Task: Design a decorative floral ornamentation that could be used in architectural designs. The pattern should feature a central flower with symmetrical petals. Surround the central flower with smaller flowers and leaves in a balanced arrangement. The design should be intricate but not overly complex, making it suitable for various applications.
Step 273:
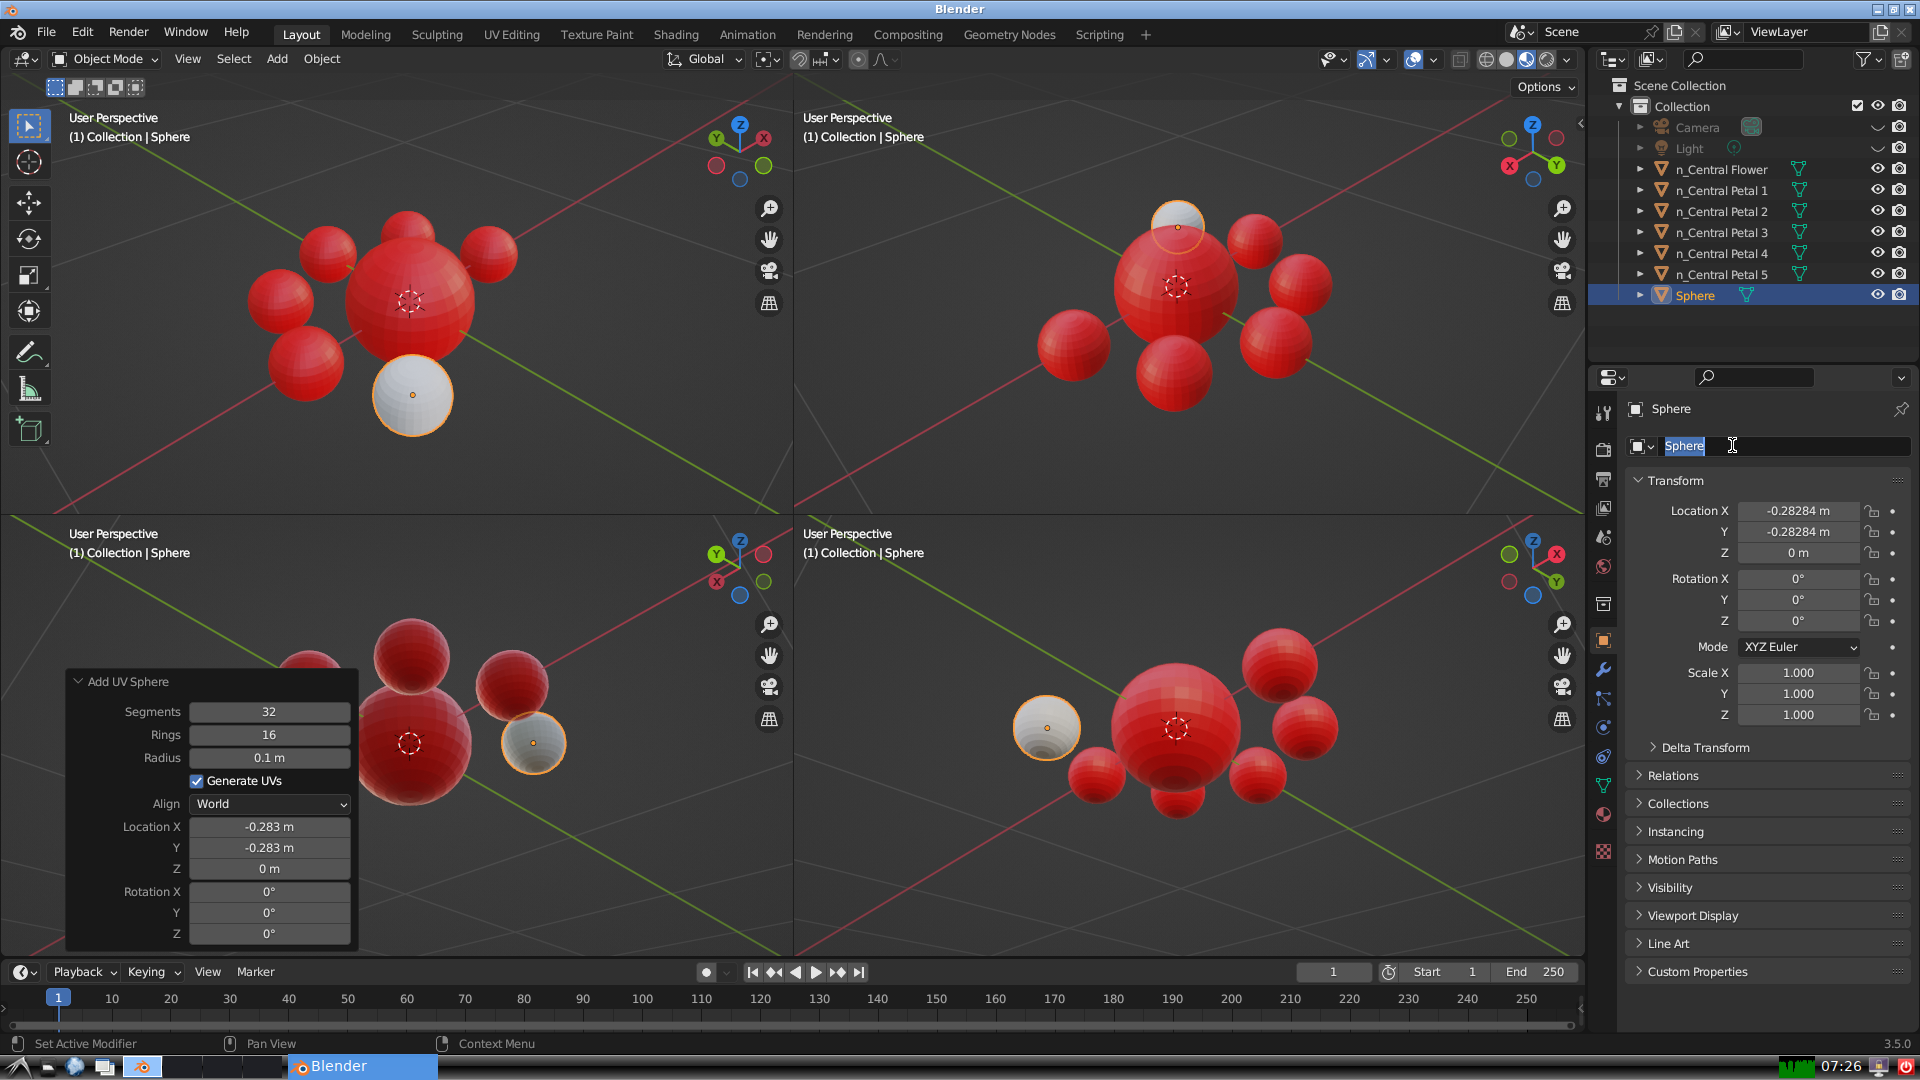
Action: input_text: n_Central Petal 6